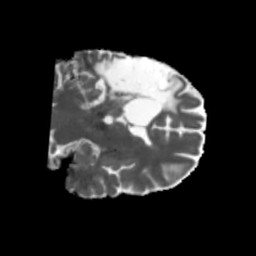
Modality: MD
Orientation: coronal
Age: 50
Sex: male
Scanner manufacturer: siemens
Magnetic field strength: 3 T
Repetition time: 5.47 s
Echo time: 0.0854 s